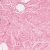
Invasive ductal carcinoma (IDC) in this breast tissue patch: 0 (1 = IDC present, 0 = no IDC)